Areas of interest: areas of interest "China Institute of Industrial Relations"
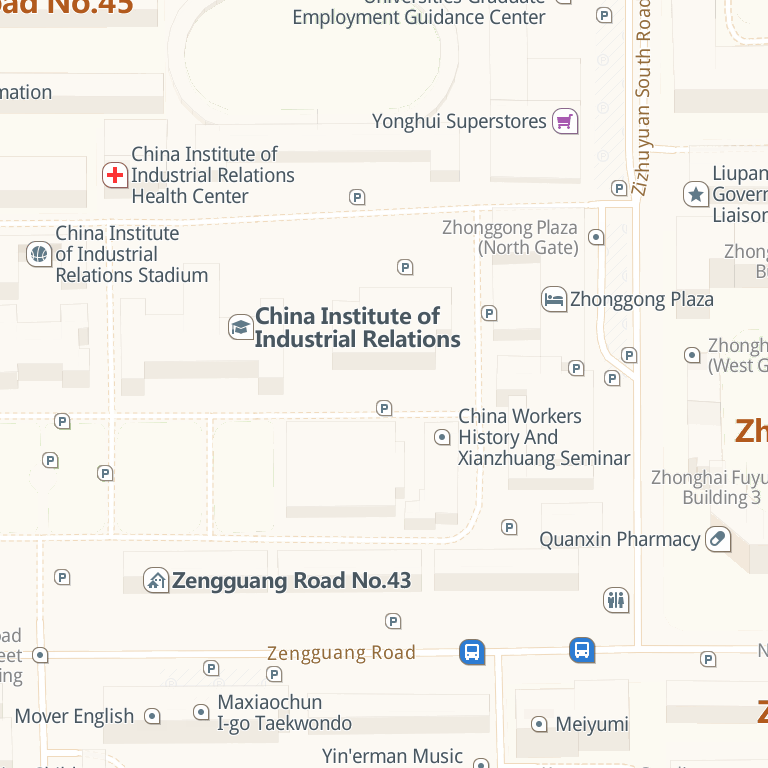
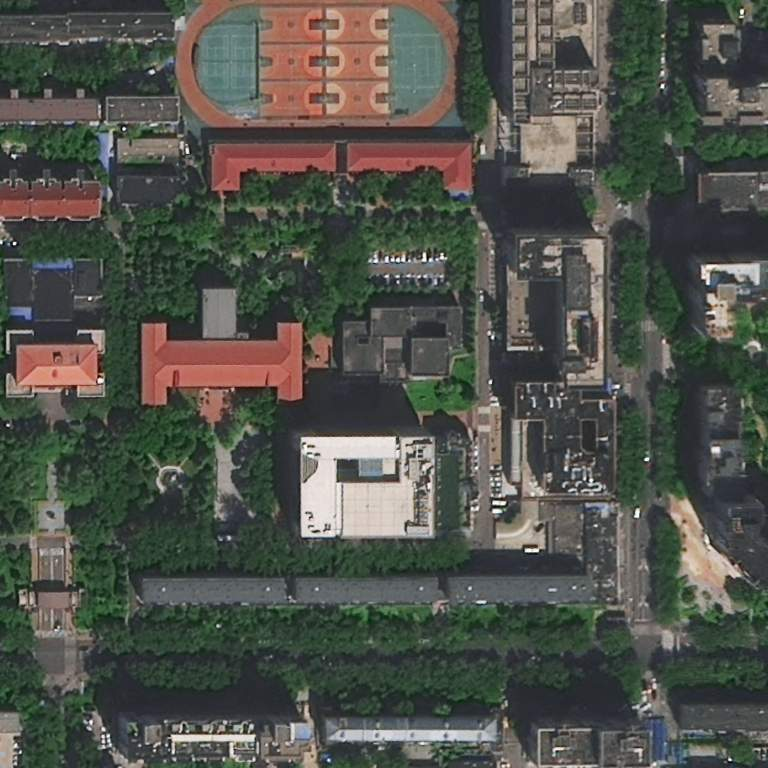